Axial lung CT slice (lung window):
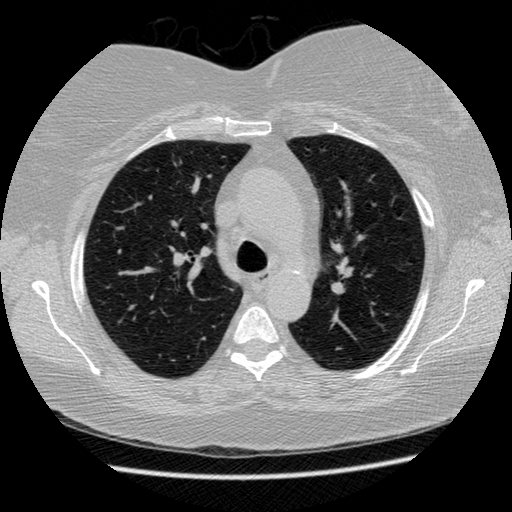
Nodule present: no